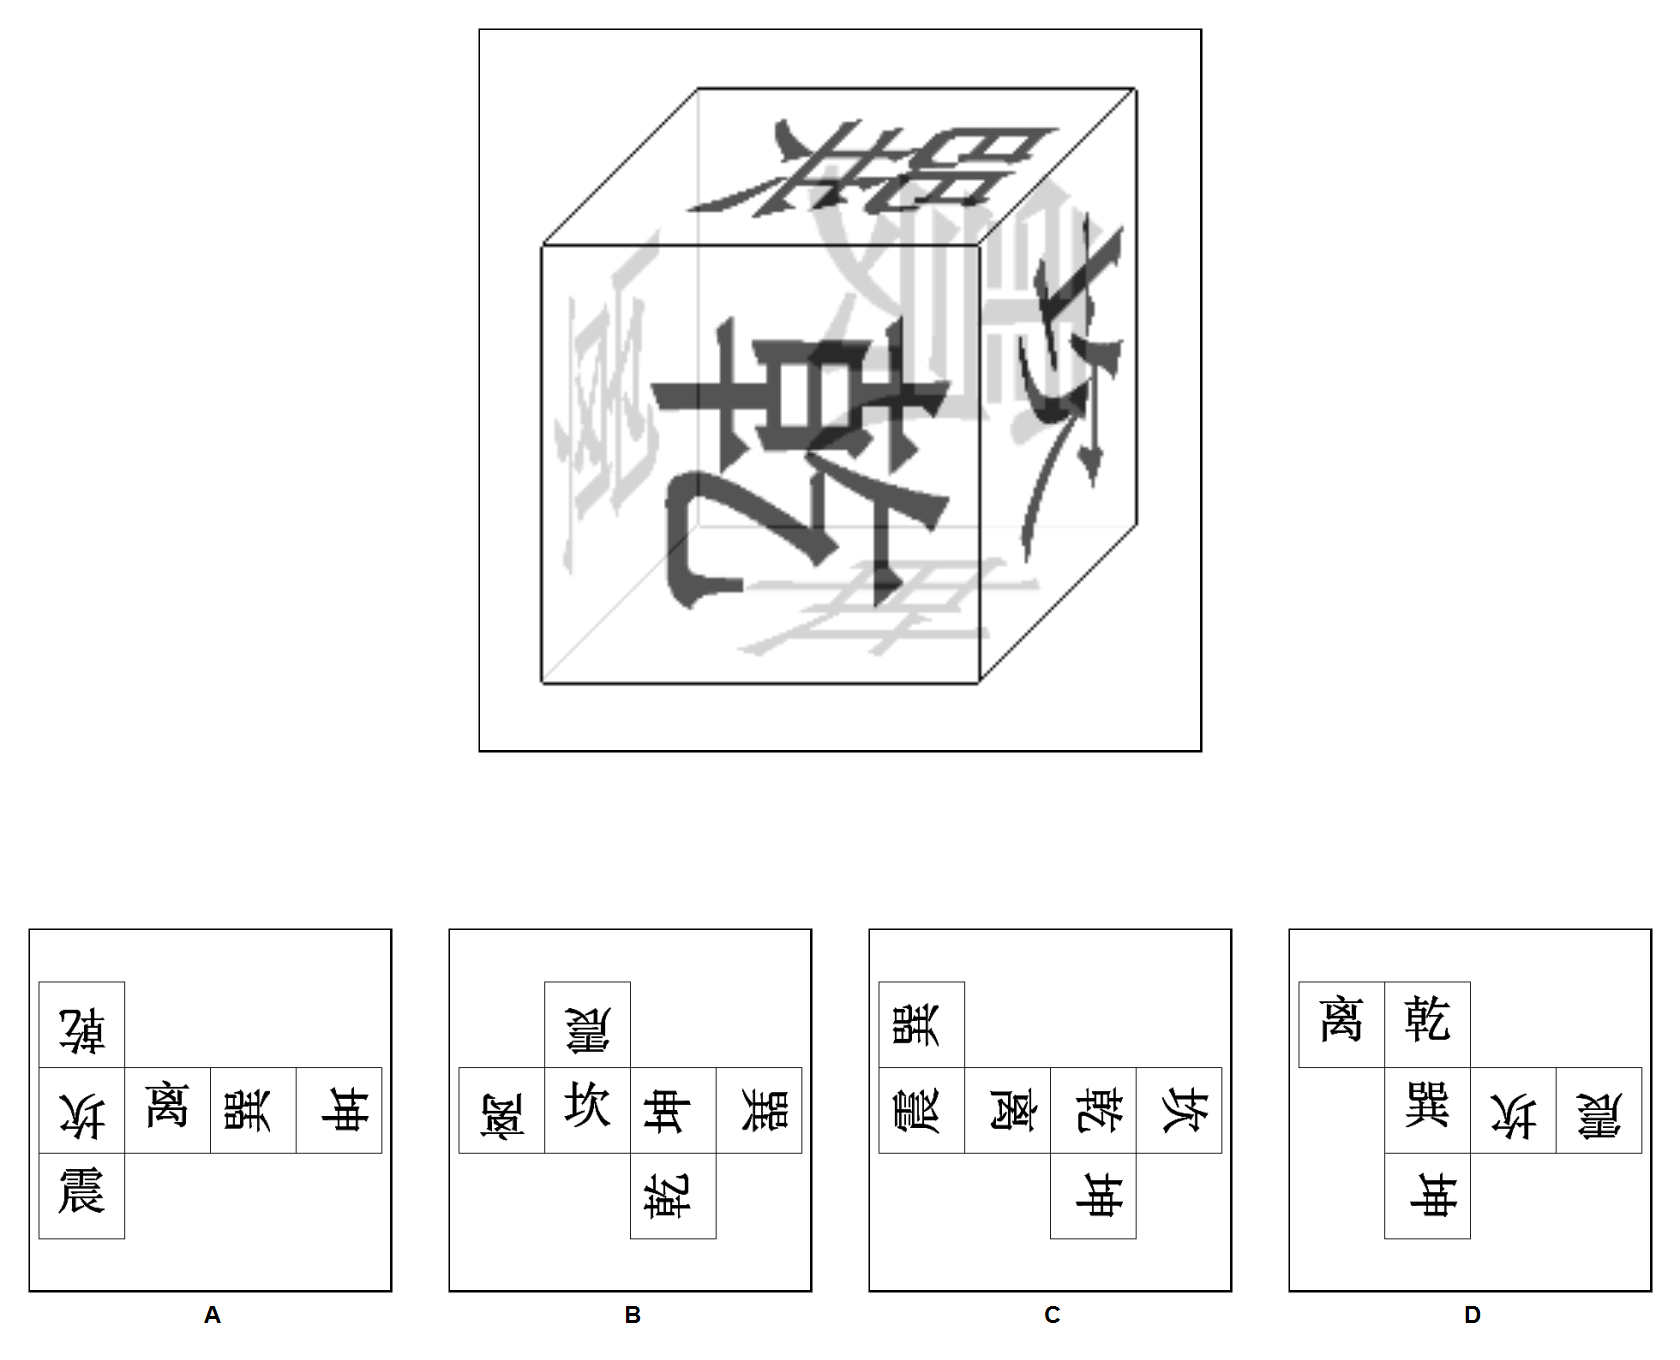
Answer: C